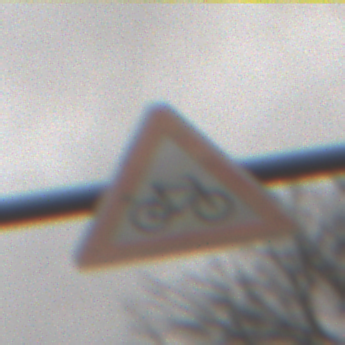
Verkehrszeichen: RadverkehrLinks
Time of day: Midday
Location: Outdoor (Nature)
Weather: Overcast
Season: NotSpecified
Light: Natural